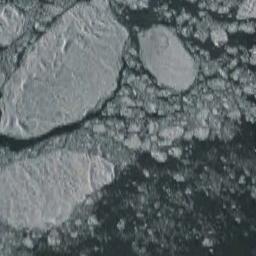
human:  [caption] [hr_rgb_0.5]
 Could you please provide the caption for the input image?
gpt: Countless ice cubes of all sizes are closely connected into a large piece floating on the deep blue sea .

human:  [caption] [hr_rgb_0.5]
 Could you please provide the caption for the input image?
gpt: There are different shapes of sea ice .

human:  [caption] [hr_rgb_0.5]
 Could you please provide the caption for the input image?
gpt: There is a big ice and many small ice on the deep green sea .

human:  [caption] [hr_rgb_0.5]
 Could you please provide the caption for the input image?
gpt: Several large pieces of sea ice and a lot of small pieces of sea ice gather together .

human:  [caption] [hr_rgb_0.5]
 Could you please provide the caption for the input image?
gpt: There are many pieces of sea ice linked together .